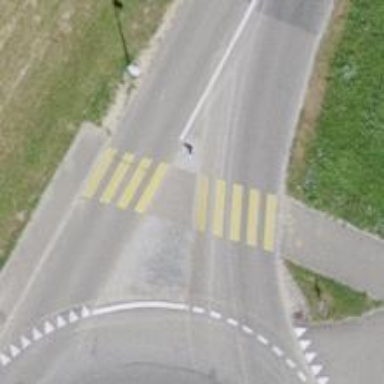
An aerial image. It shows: Zebra crossing on the road.